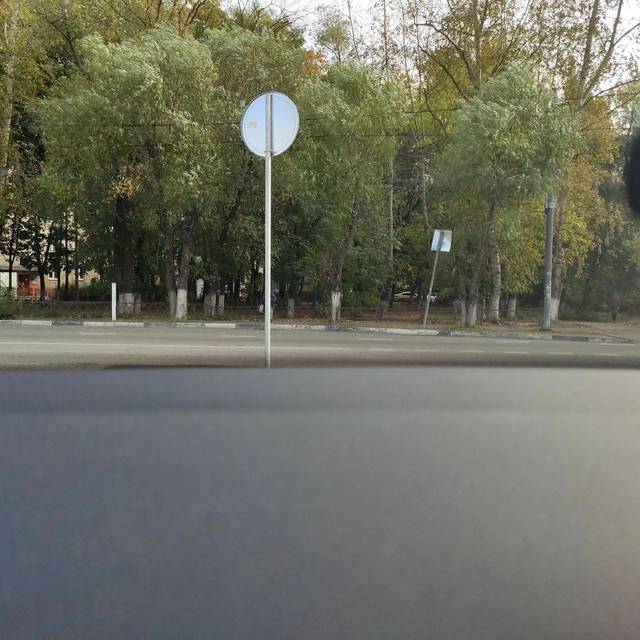
Region: Russia
Coordinates: 55.762, 37.847